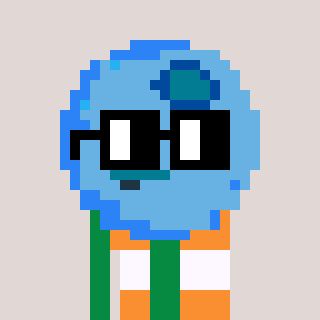
a pixel art character with square black glasses, a blueberry-shaped head and a green-colored body on a warm background